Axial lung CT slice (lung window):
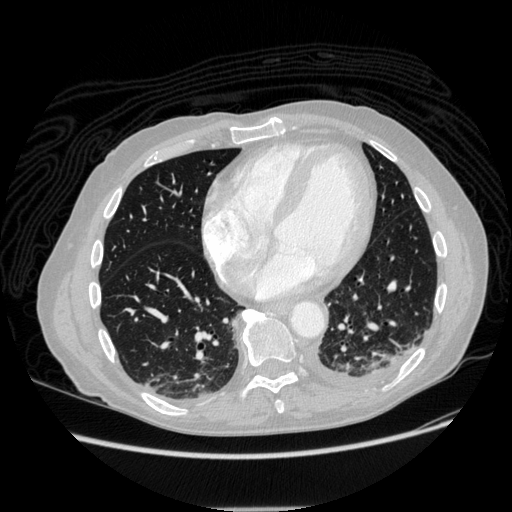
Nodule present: no